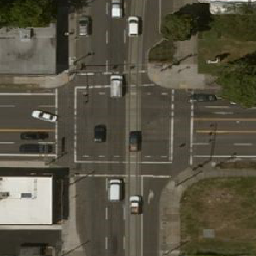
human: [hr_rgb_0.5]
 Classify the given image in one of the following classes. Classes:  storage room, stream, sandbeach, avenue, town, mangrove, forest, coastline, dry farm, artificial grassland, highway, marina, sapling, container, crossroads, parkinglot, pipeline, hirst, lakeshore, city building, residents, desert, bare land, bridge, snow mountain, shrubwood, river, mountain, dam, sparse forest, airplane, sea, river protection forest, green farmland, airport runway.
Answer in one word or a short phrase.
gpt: crossroads